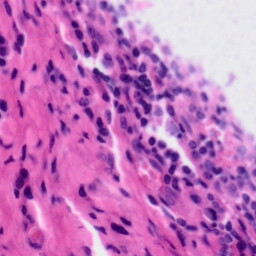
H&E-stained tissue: Tonsil